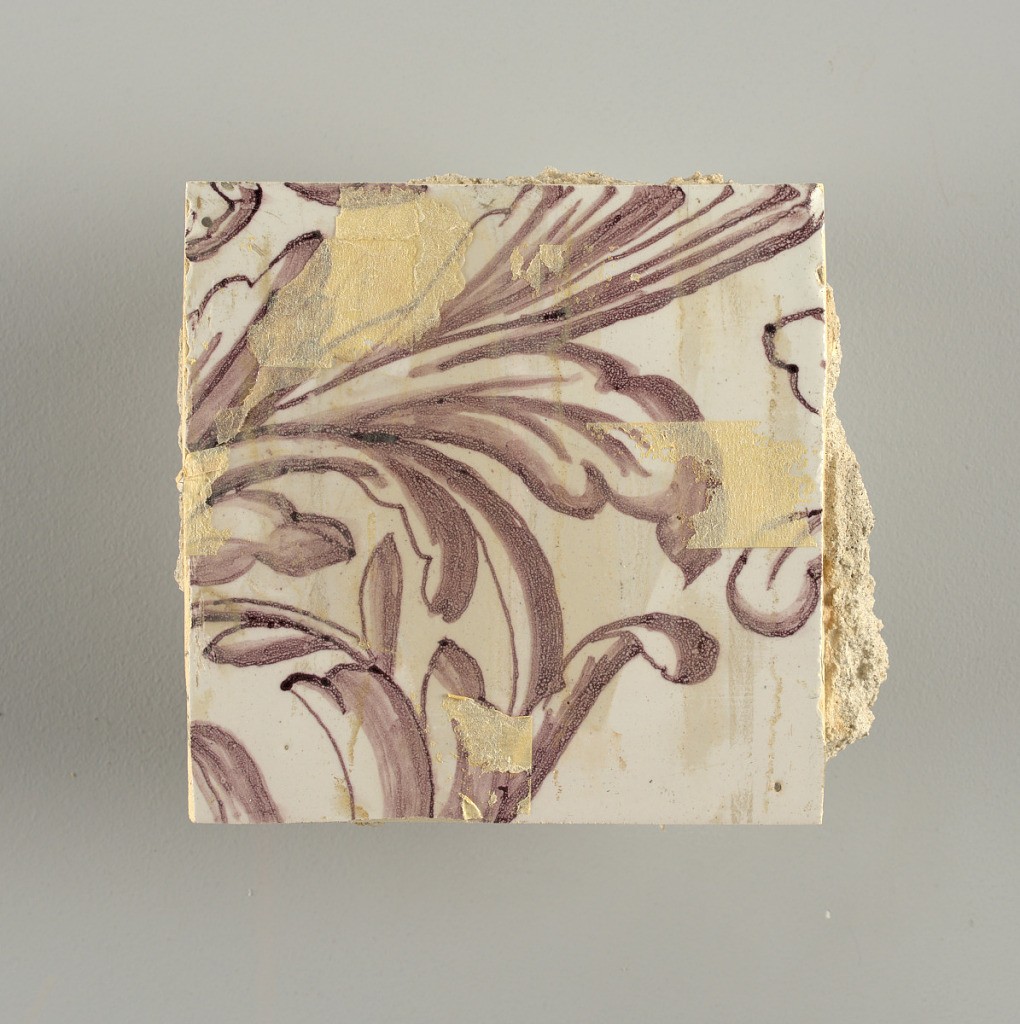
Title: Wall facing
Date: ca. 1725
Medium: tin-glazed earthenware, underglaze
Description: Two vertical rectangles, twenty-three tiles high.  A) Nine tiles wide at top; seven tiles wide at bottom.  B) Ten and one-half tiles wide.

Arabesque design of foliage.  A) with centered figure of Justice under a canopy.  B) with centered urn.